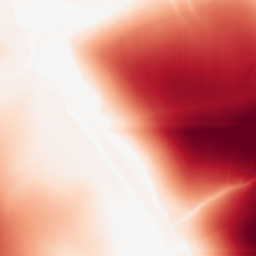
Category: morphological
Decomposition family: rolling_ball
Decomposition parameters: radius: 200
Upsampling method: sinc_blackman
Upsampling parameters: scale: 2
kernel_size: 8
Upsampling scale: 2